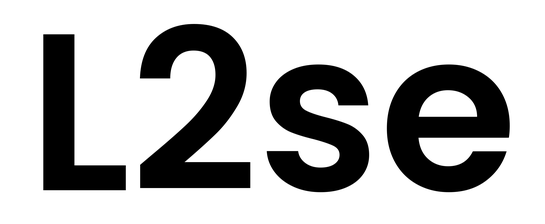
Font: Poppins-SemiBold